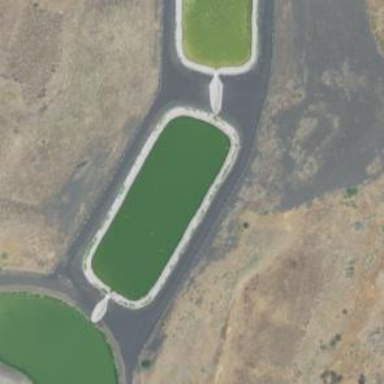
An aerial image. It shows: Water basin in natural setting.